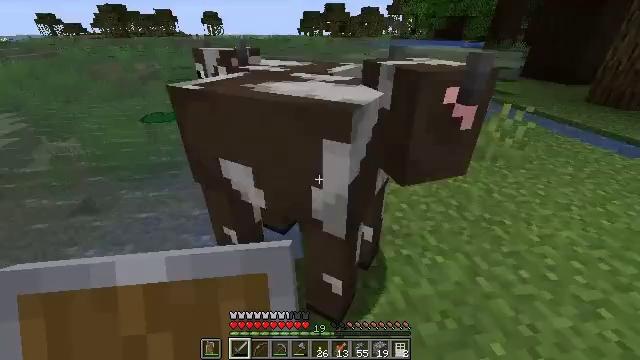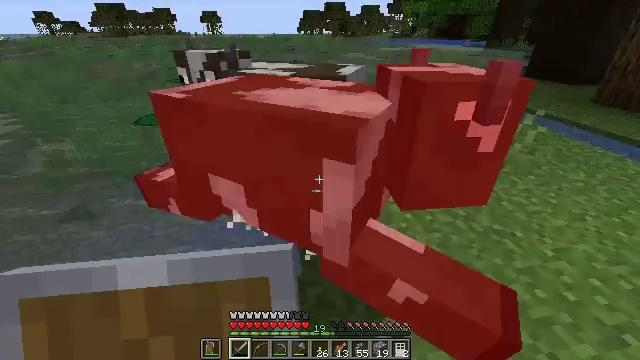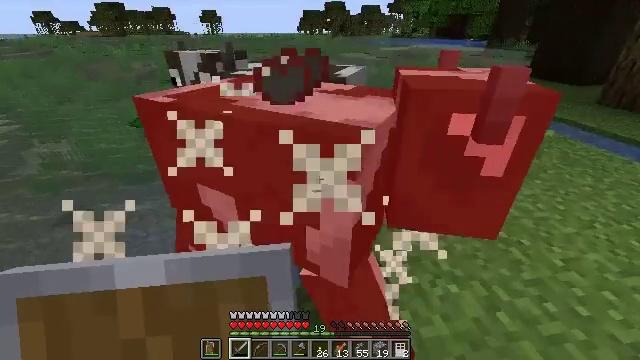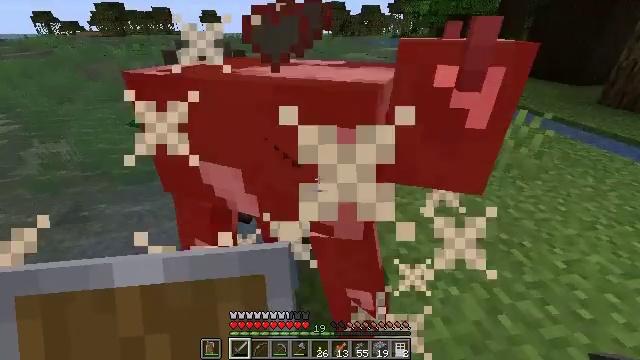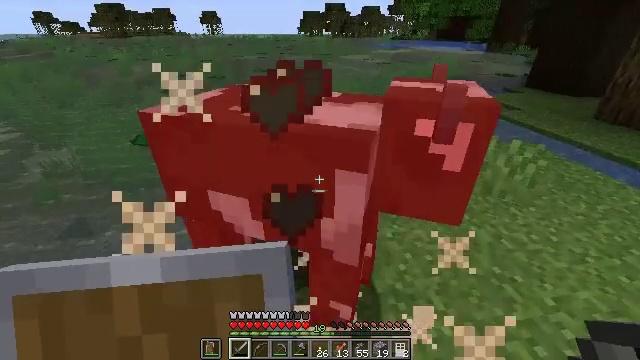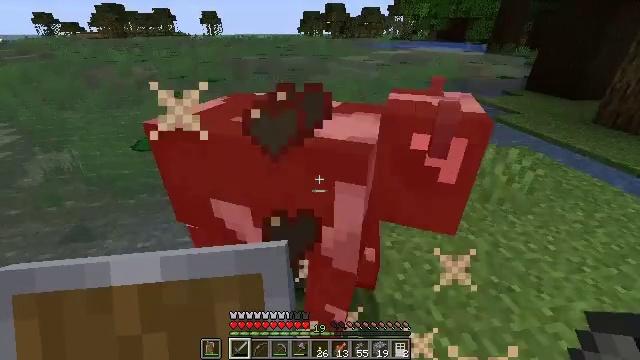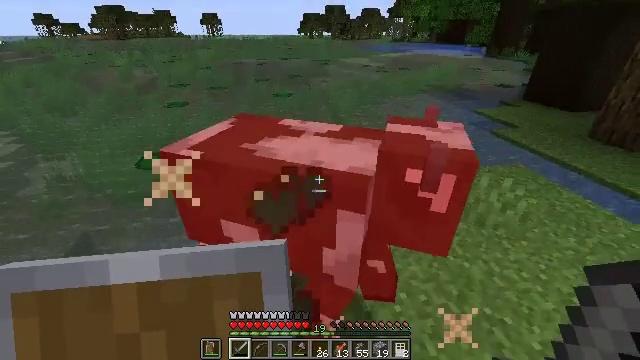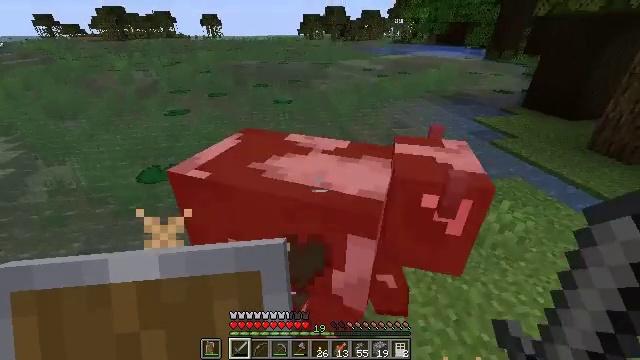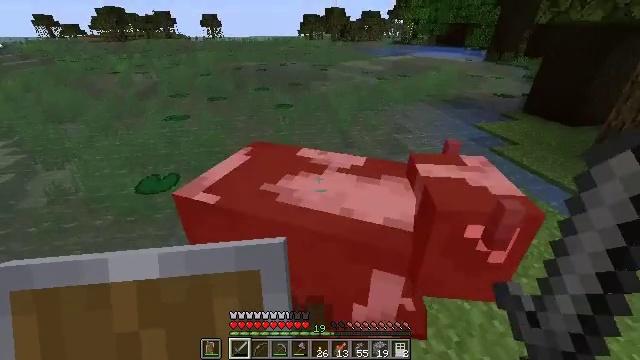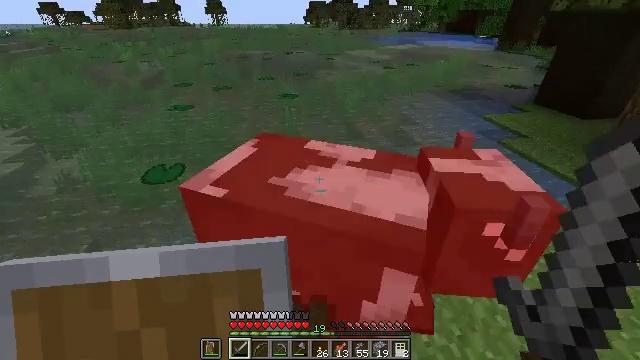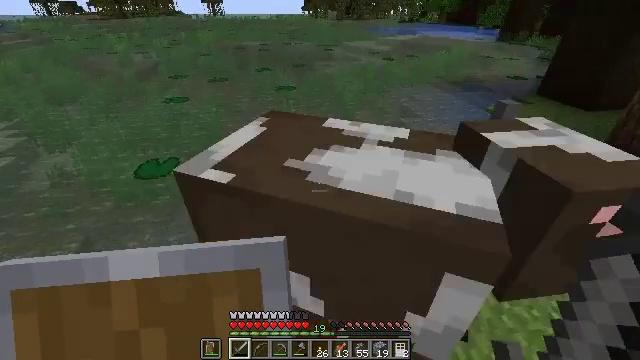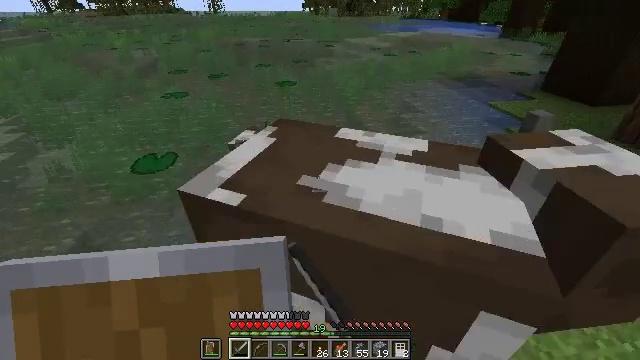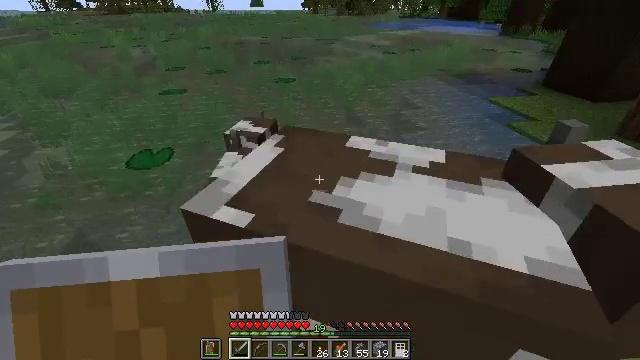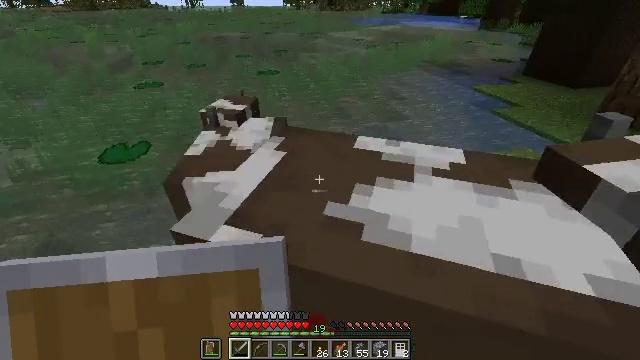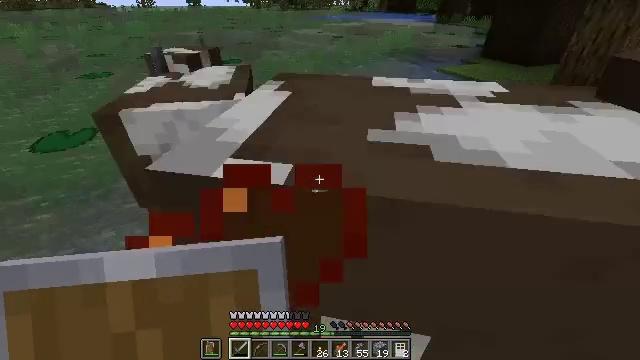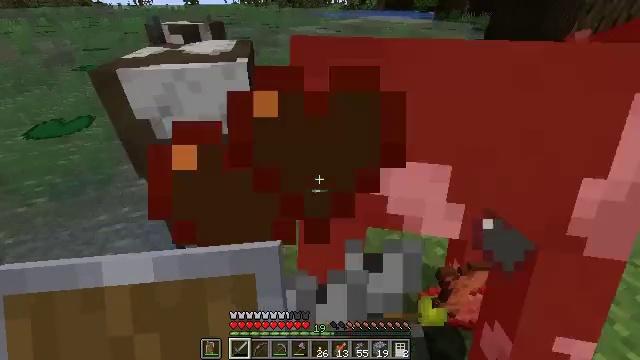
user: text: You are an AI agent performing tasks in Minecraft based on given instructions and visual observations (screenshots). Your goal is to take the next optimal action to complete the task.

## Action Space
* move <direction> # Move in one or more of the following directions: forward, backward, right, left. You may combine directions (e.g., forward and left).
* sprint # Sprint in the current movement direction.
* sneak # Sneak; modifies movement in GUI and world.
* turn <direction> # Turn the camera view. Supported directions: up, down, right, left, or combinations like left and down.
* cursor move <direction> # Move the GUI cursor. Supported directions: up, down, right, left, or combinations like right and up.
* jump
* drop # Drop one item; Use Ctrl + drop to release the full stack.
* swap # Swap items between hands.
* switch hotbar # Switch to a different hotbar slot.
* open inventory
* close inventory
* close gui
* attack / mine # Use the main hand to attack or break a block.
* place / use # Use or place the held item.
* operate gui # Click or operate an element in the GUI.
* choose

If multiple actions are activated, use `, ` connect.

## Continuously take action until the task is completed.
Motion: motion action
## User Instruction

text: Kill the cow.
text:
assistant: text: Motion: no_op
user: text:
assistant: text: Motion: no_op
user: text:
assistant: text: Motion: no_op
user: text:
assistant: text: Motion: move forward, jump
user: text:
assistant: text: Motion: move forward, jump
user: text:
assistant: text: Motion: move forward, jump
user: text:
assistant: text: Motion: move forward
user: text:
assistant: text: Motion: no_op
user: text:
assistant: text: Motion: turn left and down
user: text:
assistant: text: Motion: turn down, attack / mine
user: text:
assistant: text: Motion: attack / mine
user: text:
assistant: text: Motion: no_op
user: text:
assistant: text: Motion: turn right
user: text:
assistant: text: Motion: turn right
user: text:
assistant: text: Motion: no_op
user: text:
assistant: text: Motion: no_op